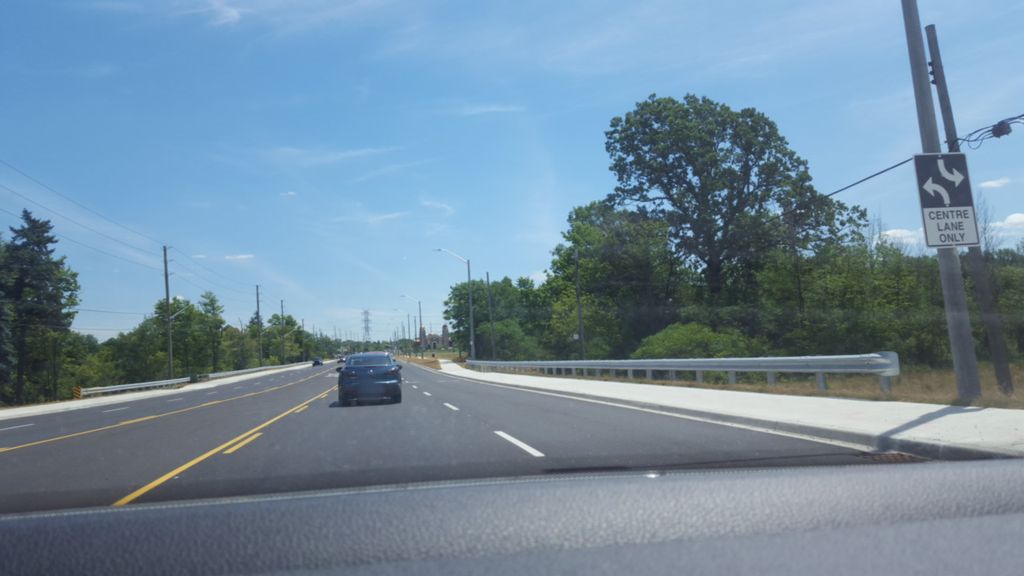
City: hamilton